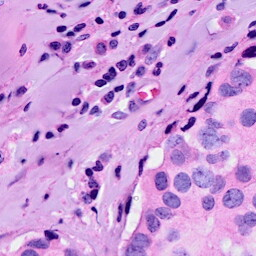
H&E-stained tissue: Breast